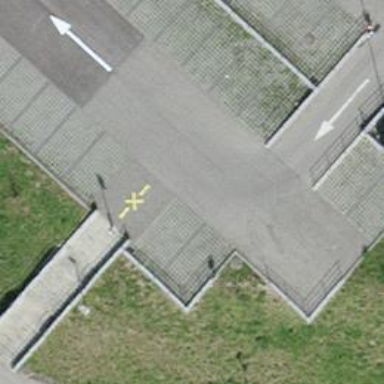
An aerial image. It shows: Concrete steps.